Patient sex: F
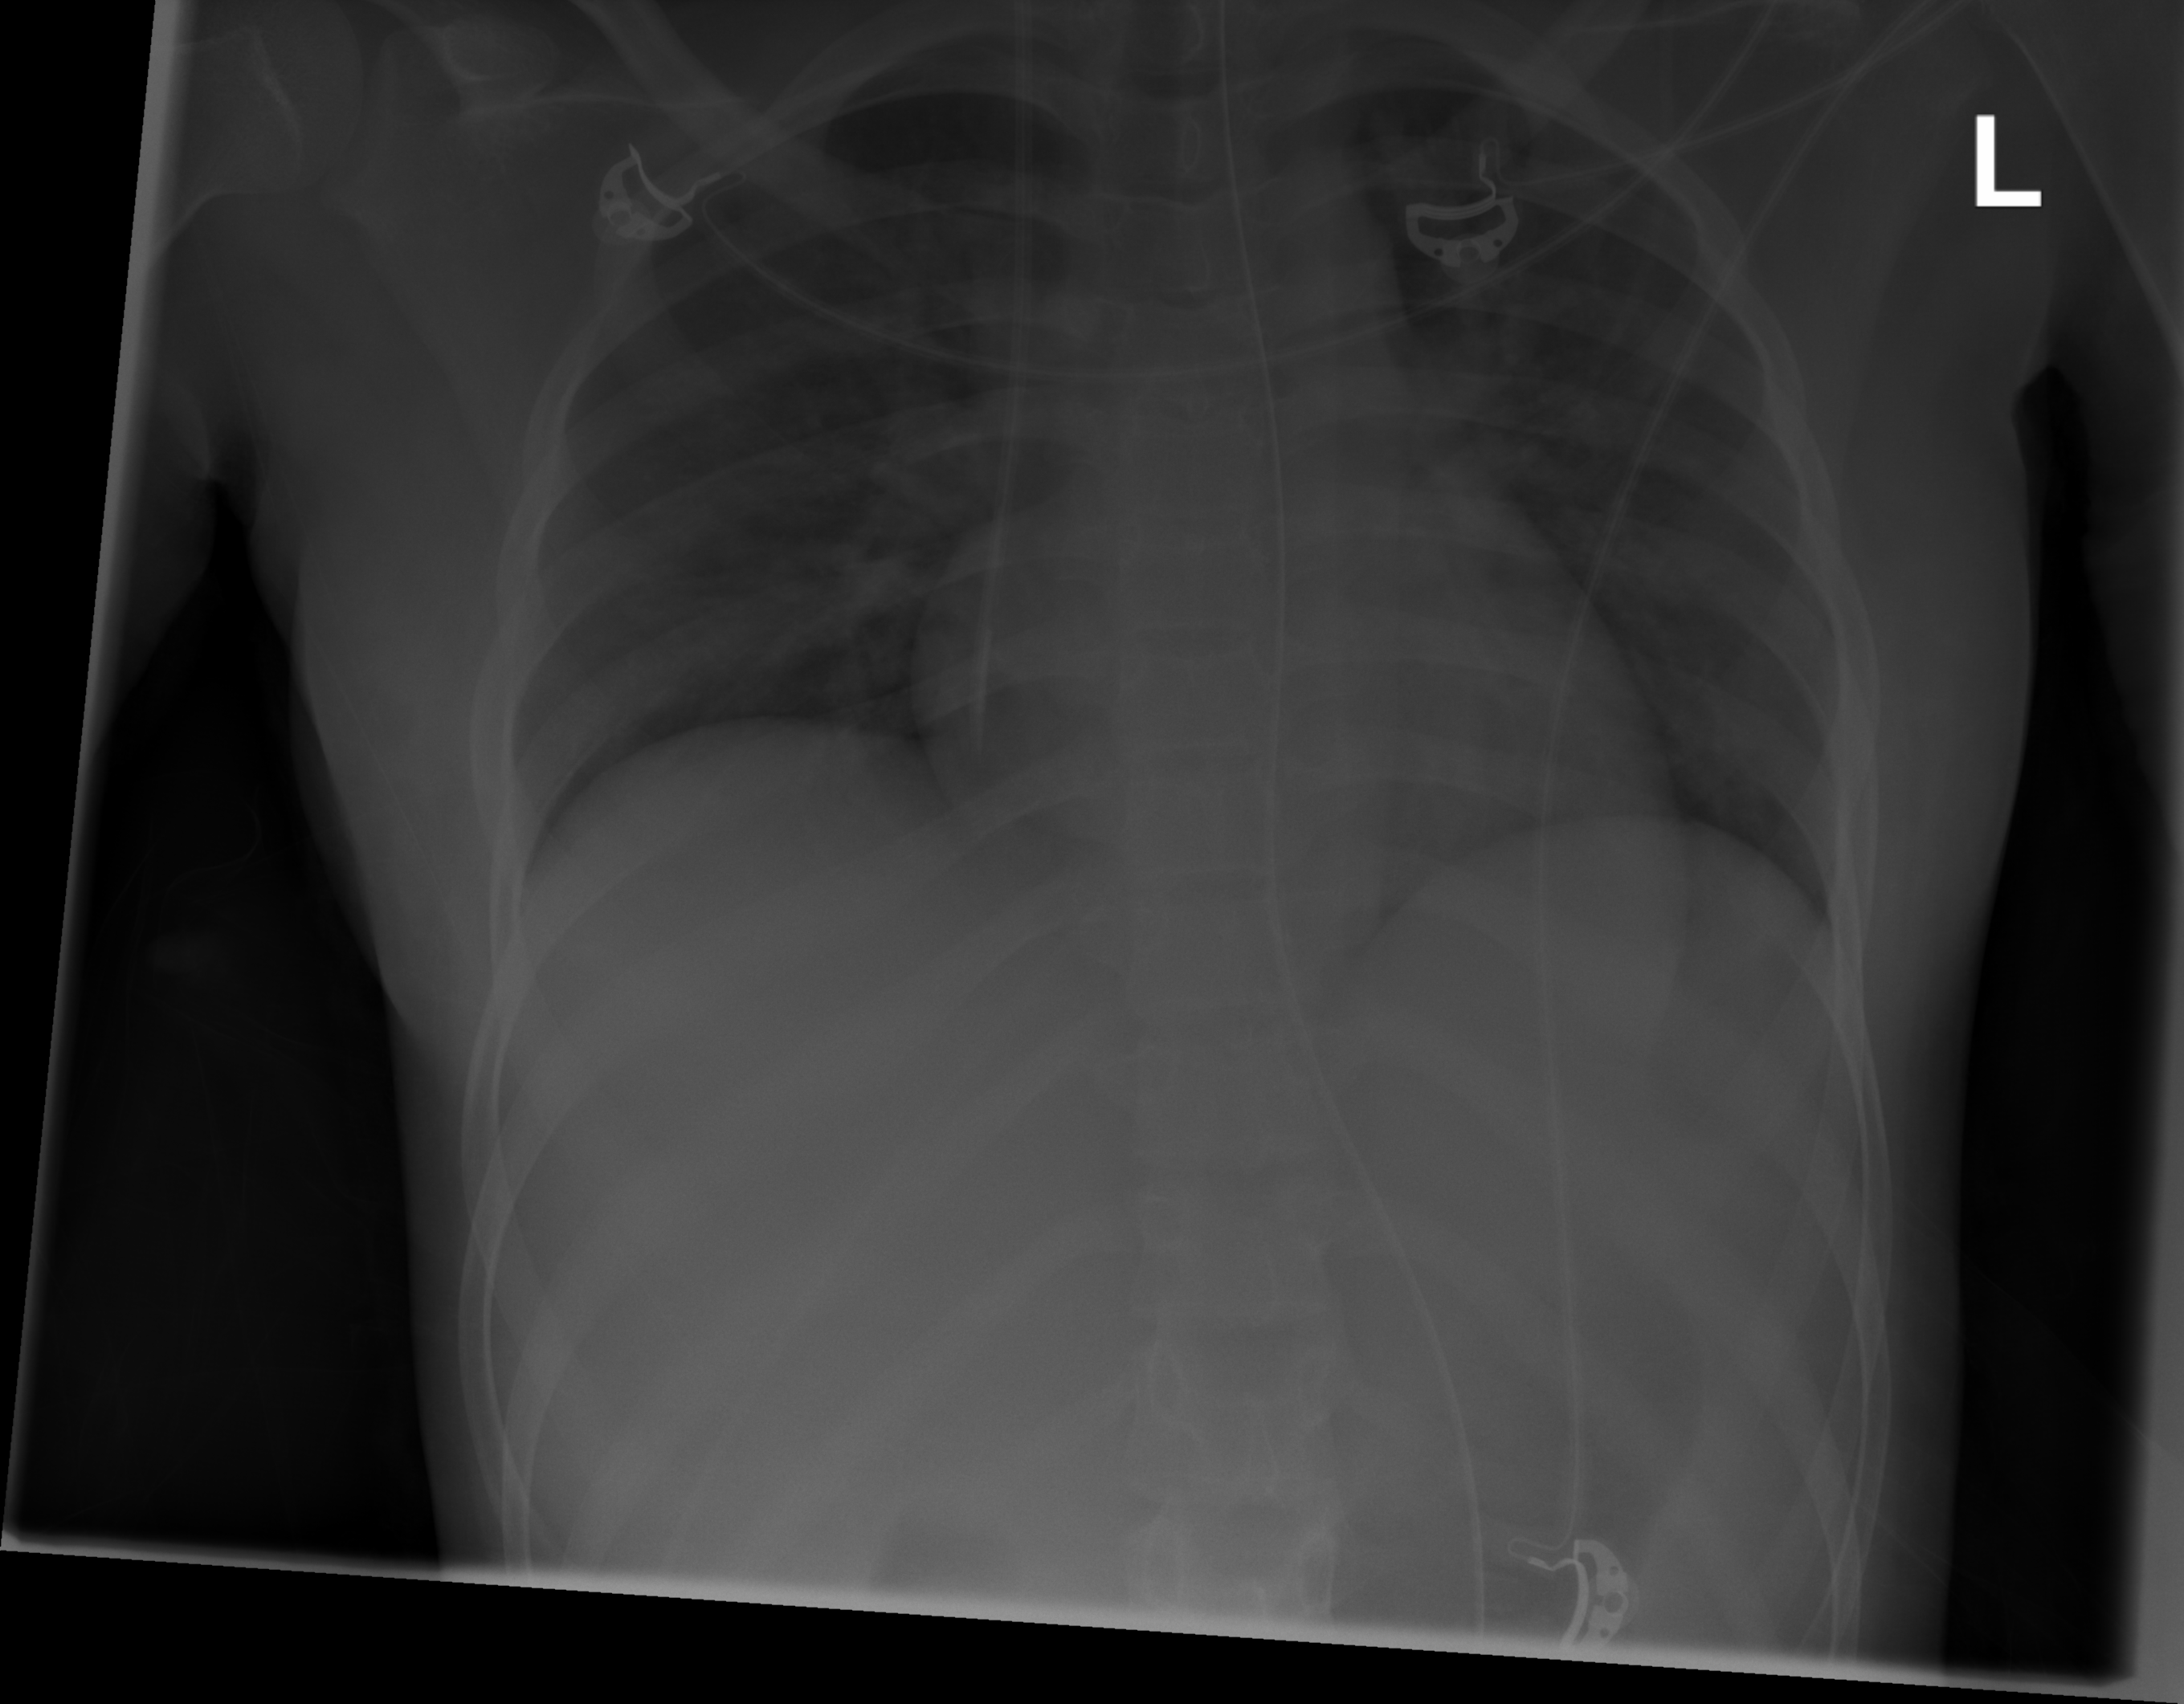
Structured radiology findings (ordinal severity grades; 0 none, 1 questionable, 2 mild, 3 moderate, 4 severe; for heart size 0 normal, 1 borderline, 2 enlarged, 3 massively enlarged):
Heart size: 0
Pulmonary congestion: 2
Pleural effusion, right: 0
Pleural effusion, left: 0
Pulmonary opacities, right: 0
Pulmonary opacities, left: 0
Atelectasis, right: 0
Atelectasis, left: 0